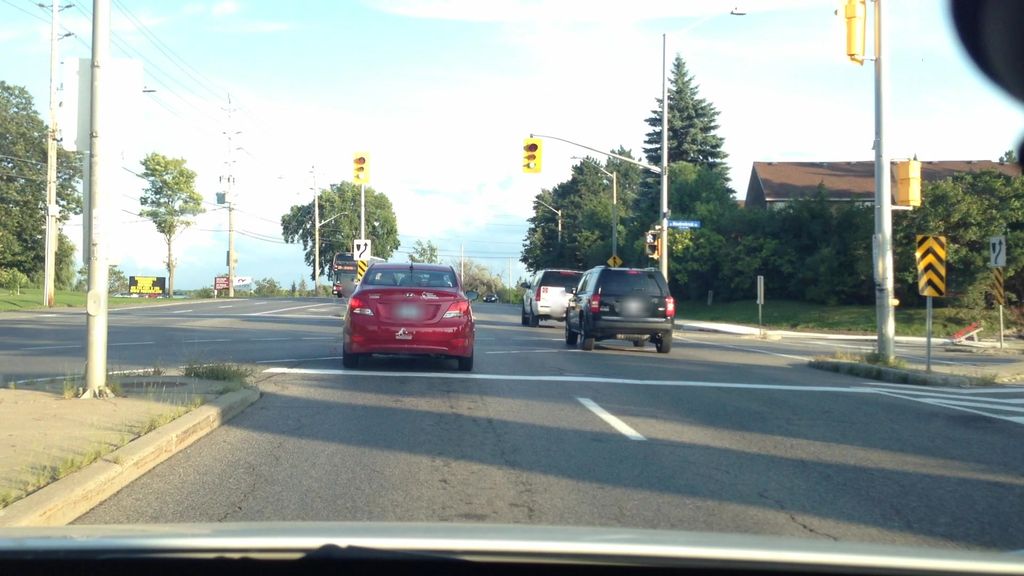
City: ottawa-gatineau